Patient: sex M, age 57
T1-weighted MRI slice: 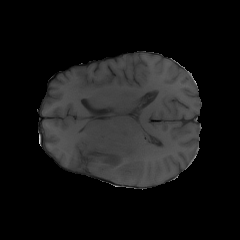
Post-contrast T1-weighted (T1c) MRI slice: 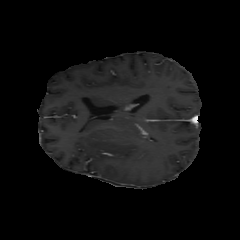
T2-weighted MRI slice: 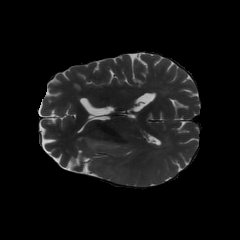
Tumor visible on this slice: yes
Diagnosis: Glioblastoma, IDH-wildtype
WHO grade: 4